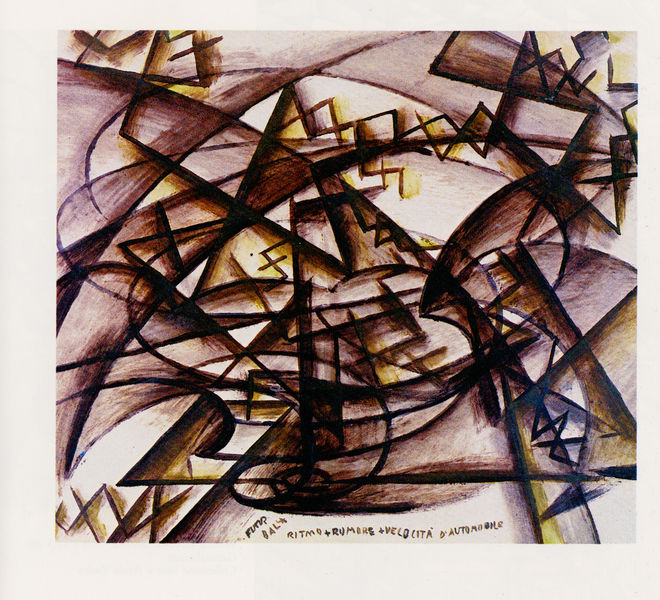
Titel: Ritmo + rumore + velocità d'automobile
Künstler: Giacomo Balla
Standort: Napoli
Institution: Collezione Giaquinto
Schlagwörter: blau, weiß, gelb, kubismus, ocker, bewegung, braun, bunt, frankreich, schwarz, skizze, zeichnung, rot, ball, muster, signatur, öl, kreis, rund, chaos, deutschland, schrift, bogen, italien, moderne, abstrakt, farben, modern, formen, schattierung, linien, primitivismus, auto, getöse, schlacht, wild, duktus, striche, bögen, futurismus, haken, eckig, kreuz, münchen, explosion, technik, schraffur, grafisch, text, durcheinander, strich, dynamik, kreise, bleistift, entwurf, graphisch, zacken, zickzack, kreuze, rötlich, geometrie, blauer reiter, automobil, geschwindigkeit, kandinsky, konstruktivismus, übereinander, rhythmus, erregung, zackig, rhytmus, kristallin, hakenkreuz, balla, italiener, leger, schweifen, rythmus, lärm, bala, zickzacklinien, bal, krach, futur, dynamismus, geräusch, automobile, spiralig, giacomo balla, eis, ritmo, rumore, velocita